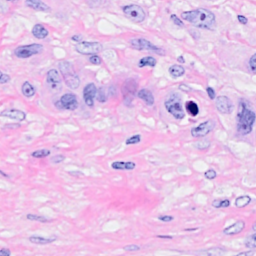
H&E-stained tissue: Breast